Question:
Not sure what is happening to my installation of Sublime Text, when ever autocomplete drop down appears it is populated with a bunch of corrupted looking suggestions, this just started recently. I have Googled around and have not yet seen another person with the same issue. I've already tried uninstalling, throwing out User/me/Library/Application Support/Sublime Text 3 folder, and re-installing, but still the corrupted text shows up in my autocomplete. I am working on a Macbook Air, I also use a Macbook Pro at work with the same setup and have never seen this happen before?
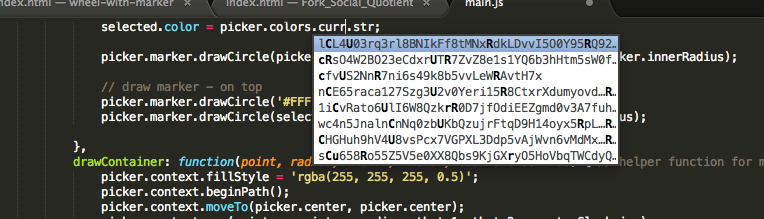
Answer: As established in the comments, you have <URL> elsewhere in your file. Sublime's default autocomplete populates its choices menu with elements from your file, and uses fuzzy matching to bring up selections. Since base64 can contain all letters and numbers, chances are that any sequence you're typing may match, and that string will be brought to the top of the autocomplete dropdown.
There are a couple of ways around this. First, if the base64 content is actually scoped as a 'string' (i.e., it's surrounded by single or double quotes), you can add the following line to your settings ('Preferences -> Settings-User'):
'''
"auto_complete_selector": "source - comment - string, meta.tag - punctuation.definition.tag.begin"
'''
This should hopefully solve your problem for the time being, with the downside that you lose any other string-encoded information that you may wish to be in autocomplete.
You can also try using an autocomplete engine like <URL>. These can have the option of turning off Sublime's internal autocomplete mechanism, and just filling in the choices with their generated content.